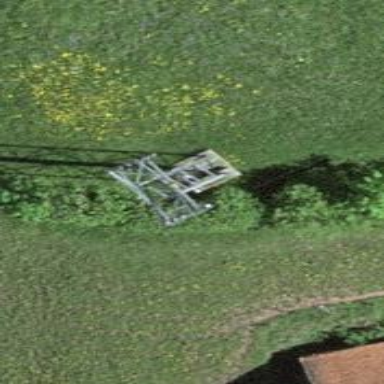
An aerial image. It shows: Pylon used for aerialway.